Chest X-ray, AP view. Patient: 55 years old, sex F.
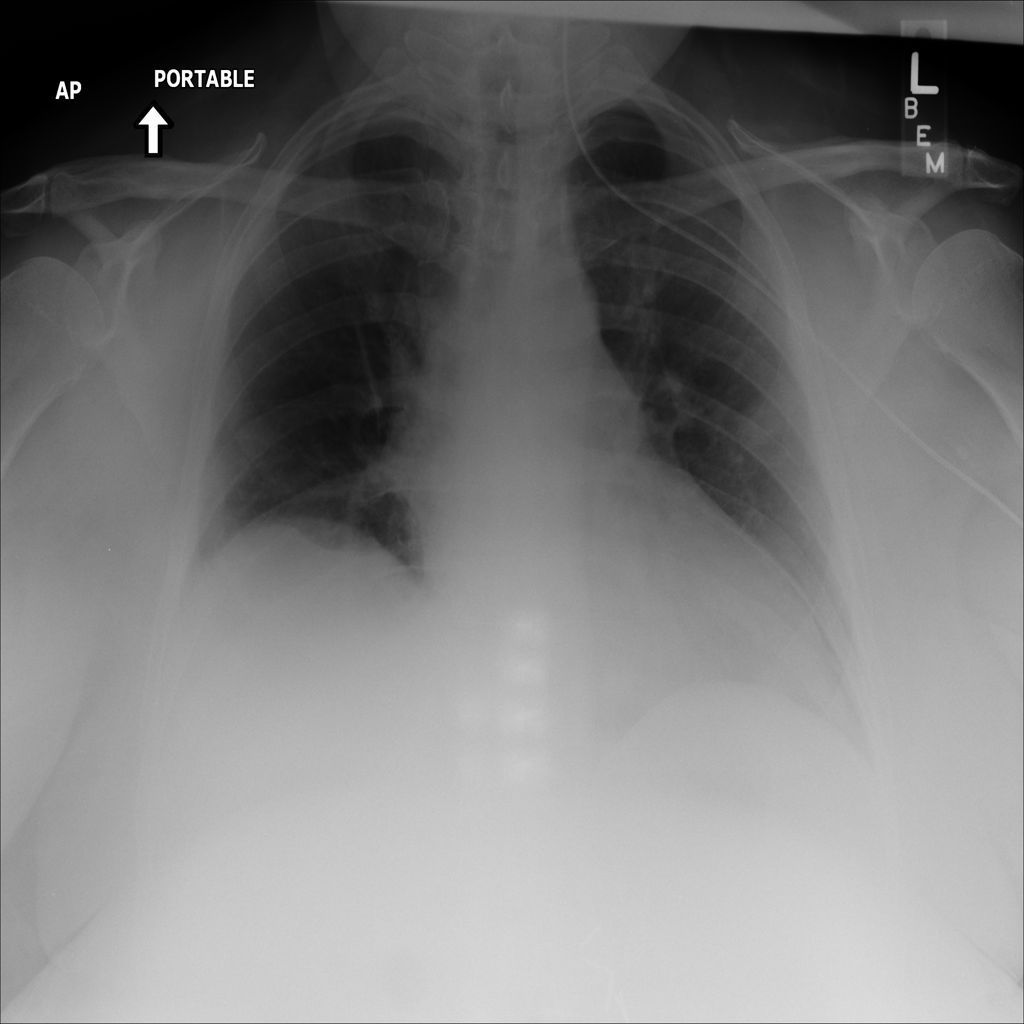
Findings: No Finding